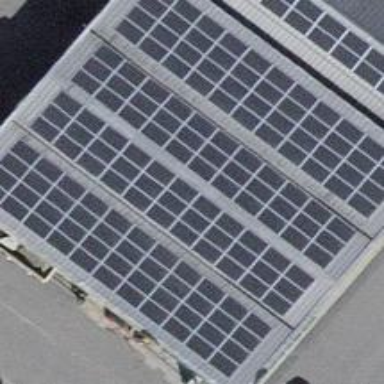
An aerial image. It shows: Solar power generator using photovoltaic panels.